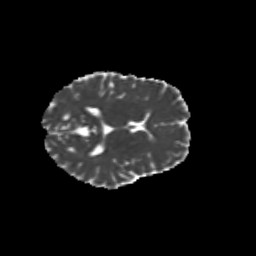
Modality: MD
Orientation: axial
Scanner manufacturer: siemens
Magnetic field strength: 3 T
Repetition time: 9.2 s
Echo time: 0.084 s